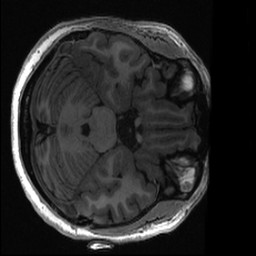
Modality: T1w
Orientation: axial
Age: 23
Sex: female